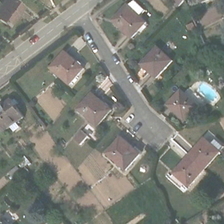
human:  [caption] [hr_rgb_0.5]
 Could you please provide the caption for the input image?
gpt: many buildings and green trees are in a medium residential area .

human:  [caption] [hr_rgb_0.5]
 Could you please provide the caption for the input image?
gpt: many buildings and green trees are in a medium residential area .

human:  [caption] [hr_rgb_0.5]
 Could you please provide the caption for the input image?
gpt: many buildings and green trees are in a medium residential area .

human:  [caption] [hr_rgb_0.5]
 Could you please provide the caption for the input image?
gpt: many buildings and green trees are in a medium residential area .

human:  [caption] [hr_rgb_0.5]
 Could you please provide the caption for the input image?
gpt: many buildings and green trees are in a medium residential area .